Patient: sex F, age 63
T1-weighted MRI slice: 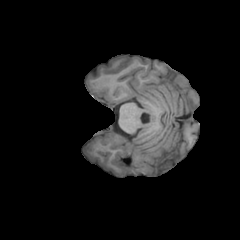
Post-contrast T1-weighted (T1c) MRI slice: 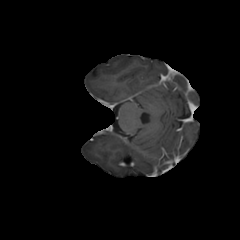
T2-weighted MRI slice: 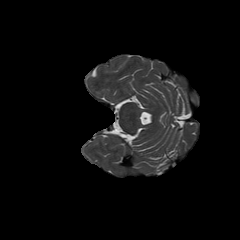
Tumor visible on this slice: no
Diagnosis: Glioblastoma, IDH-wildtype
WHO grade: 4